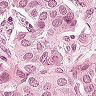
Metastatic tissue present: yes